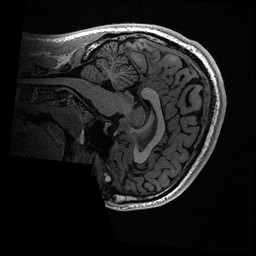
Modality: T1w
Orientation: sagittal
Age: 18
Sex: male
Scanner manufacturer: ge
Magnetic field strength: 3 T
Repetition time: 0.006952 s
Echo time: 0.00292 s